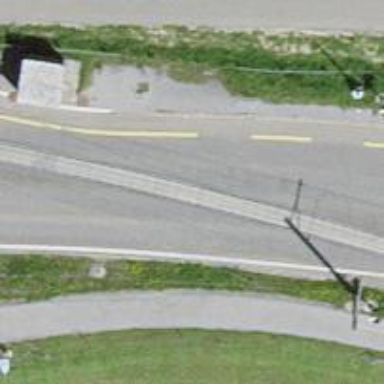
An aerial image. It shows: Level crossing along the railway.